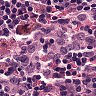
Metastatic tissue present: no